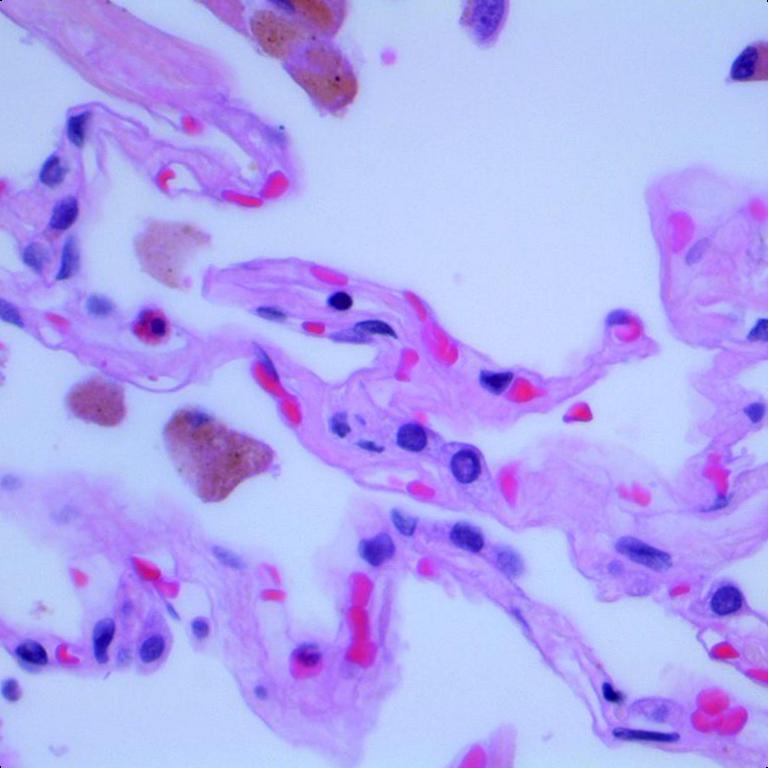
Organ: lung
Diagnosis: benign